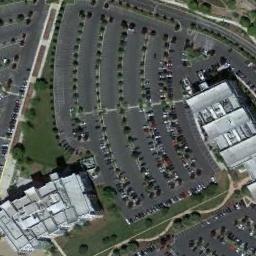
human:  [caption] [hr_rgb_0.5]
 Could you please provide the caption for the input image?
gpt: Many cars are in the parking lot .

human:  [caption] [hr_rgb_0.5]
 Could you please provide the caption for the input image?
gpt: There are many yellow signs in the parking lot .

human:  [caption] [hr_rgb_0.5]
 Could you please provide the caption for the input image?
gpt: The parking lot is next to some buildings .

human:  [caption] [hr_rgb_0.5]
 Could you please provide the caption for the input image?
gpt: The parking lot has lots of neatly arranged cars of different colors and some buildings are next to the parking lot .

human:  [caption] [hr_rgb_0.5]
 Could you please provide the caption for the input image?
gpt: There are many green bushes and some cars on the parking lot .